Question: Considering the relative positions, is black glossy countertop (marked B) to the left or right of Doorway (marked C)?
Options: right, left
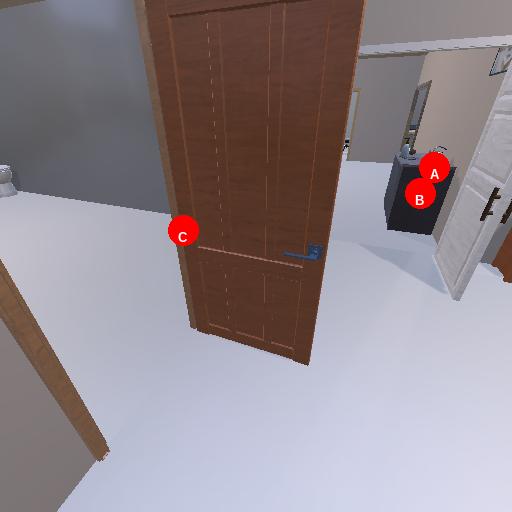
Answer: right